Question:
I am using slickgrid inside a jquery accordion and whenever the page refreshes and the accordion is expanded the columns inside the grid are all out of order and destroyed. I tried using
'''
grid.resizeCanvas();
'''
inside my accordion to no avail.
Here is my code.
'''
var grid = (grid1, grid2, grid3);
$('#accordion').accordion({
collapsible: true,
beforeActivate: function (event, ui) {
grid.resizeCanvas();
// The accordion believes a panel is being opened
if (ui.newHeader[0]) {
var currHeader = ui.newHeader;
var currContent = currHeader.next('.ui-accordion-content');
// The accordion believes a panel is being closed
} else {
var currHeader = ui.oldHeader;
var currContent = currHeader.next('.ui-accordion-content');
}
// Since we've changed the default behavior, this detects the actual status
var isPanelSelected = currHeader.attr('aria-selected') == 'true';
// Toggle the panel's header
currHeader.toggleClass('ui-corner-all', isPanelSelected).toggleClass('accordion-header-active ui-state-active ui-corner-top', !isPanelSelected).attr('aria-selected', ((!isPanelSelected).toString()));
// Toggle the panel's icon
currHeader.children('.ui-icon').toggleClass('ui-icon-triangle-1-e', isPanelSelected).toggleClass('ui-icon-triangle-1-s', !isPanelSelected);
// Toggle the panel's content
currContent.toggleClass('accordion-content-active', !isPanelSelected)
if (isPanelSelected) { currContent.slideUp(); } else { currContent.slideDown(); }
return false; // Cancels the default action
}
});
'''
I have tried using
'''
var grid = [grid1, grid2, grid3];
$("#accordion").accordion({
afterActivate: function (event, ui) {
grid[0].resizeCanvas();
}
});
'''
this has also not worked unfortunately.
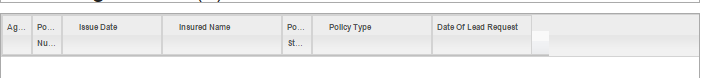
Answer: I use 'window.location.reload()' and when the page is reloaded the grid columns are aligned as expected. I have tried doing this inside a recursive method call instead of reloading the page and experienced the issue you describe.
If you can refresh the page instead of doing a recursive call then that would solve the problem.